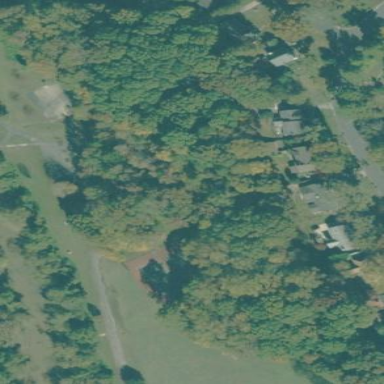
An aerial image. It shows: Mixed woodland area with variety of leaf types and cycles.